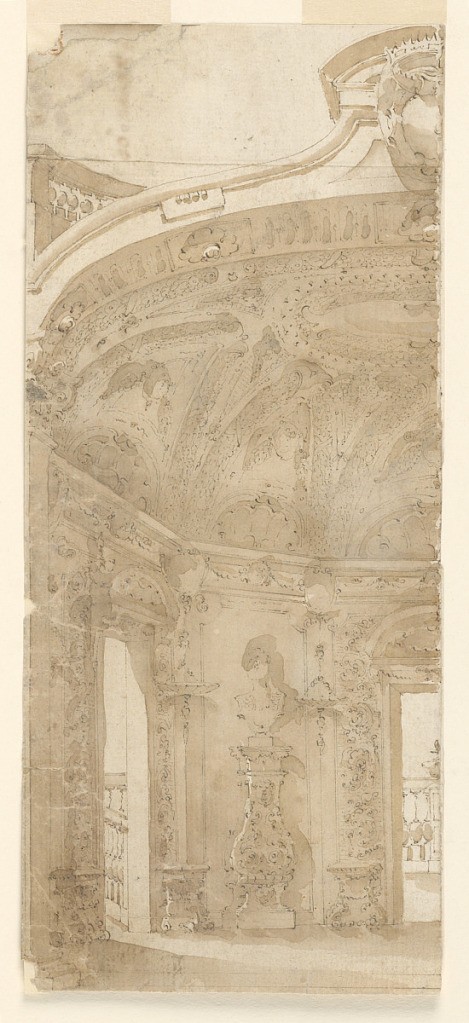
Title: Design for a Wall Painting: View of an Imaginary Room
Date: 1720–50
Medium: Pen and ink, bistre wash on paper
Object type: Drawing
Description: Vertical rectangle. The left half of an apse-like room is shown. Views of balustrades through doors at left and in the rear. A pedestral with a bust stands between stools and lamps at the wall between the doors. A pediment with a curved escutcheon and a part of a balustrade are on top.